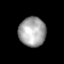
Tissue: lung
Cell type: Others
Senescence score: 0.1536
Nuclear area (px): 772
Mean DAPI intensity: 165.62